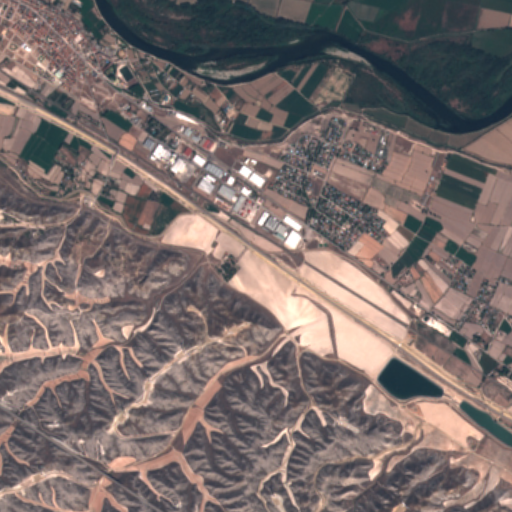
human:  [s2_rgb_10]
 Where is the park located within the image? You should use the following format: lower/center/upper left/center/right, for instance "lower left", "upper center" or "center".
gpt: The park is located in the upper left of the image.
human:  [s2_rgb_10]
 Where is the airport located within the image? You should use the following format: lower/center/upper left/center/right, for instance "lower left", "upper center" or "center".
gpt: There is no airport in the image.